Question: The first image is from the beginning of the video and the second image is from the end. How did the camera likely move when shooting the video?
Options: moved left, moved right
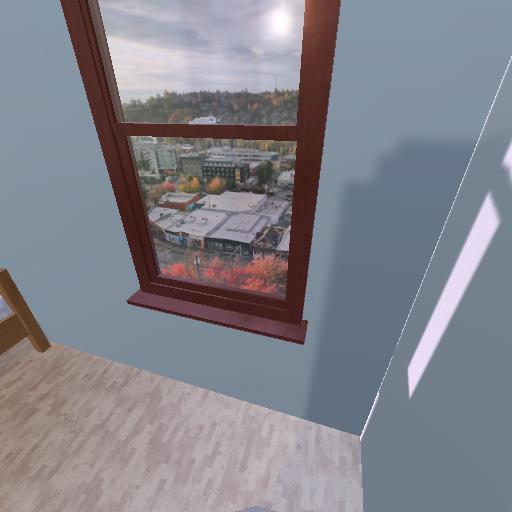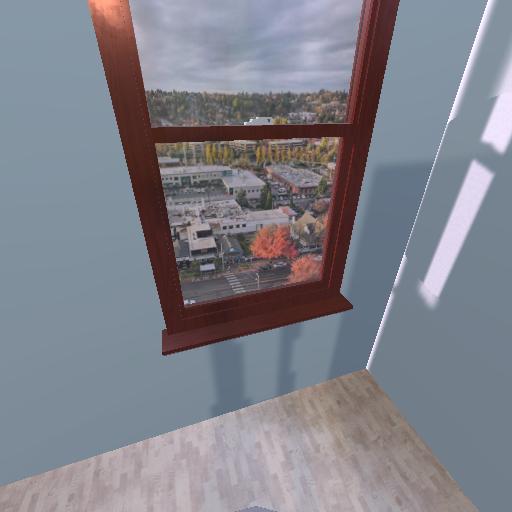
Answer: moved left